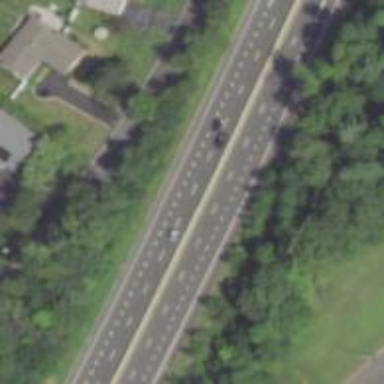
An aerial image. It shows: Asphalt motorway.